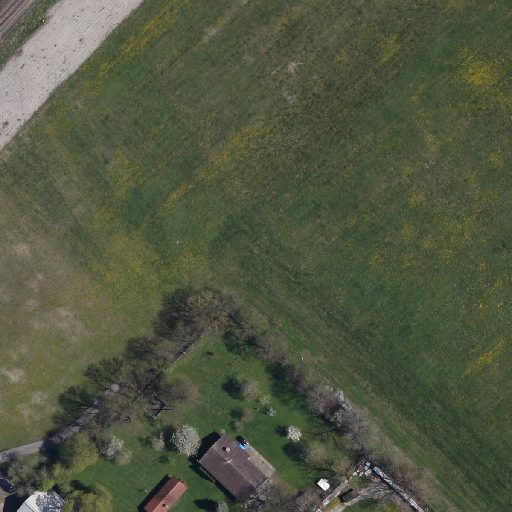
Referring expression: paved road along with tree